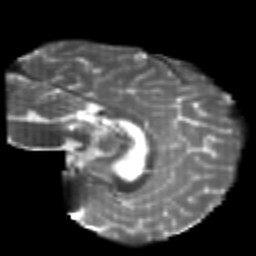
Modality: T2w
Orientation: sagittal
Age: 25
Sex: female
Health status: healthy
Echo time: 0.074 s